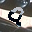
Label: 8